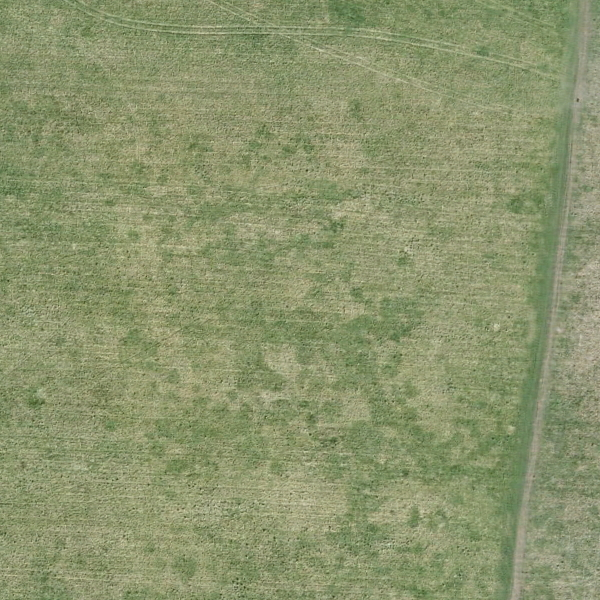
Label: Meadow